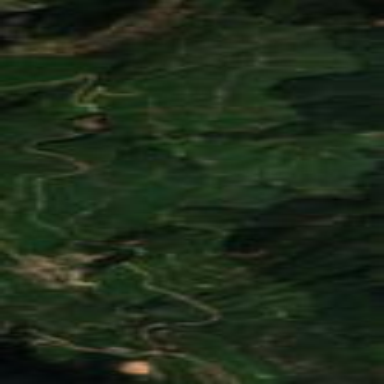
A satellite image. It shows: Tea plantation set in farmland.